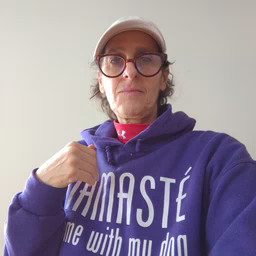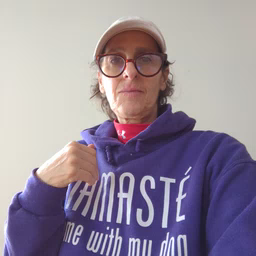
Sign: animal